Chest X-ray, PA view. Patient: 66 years old, sex F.
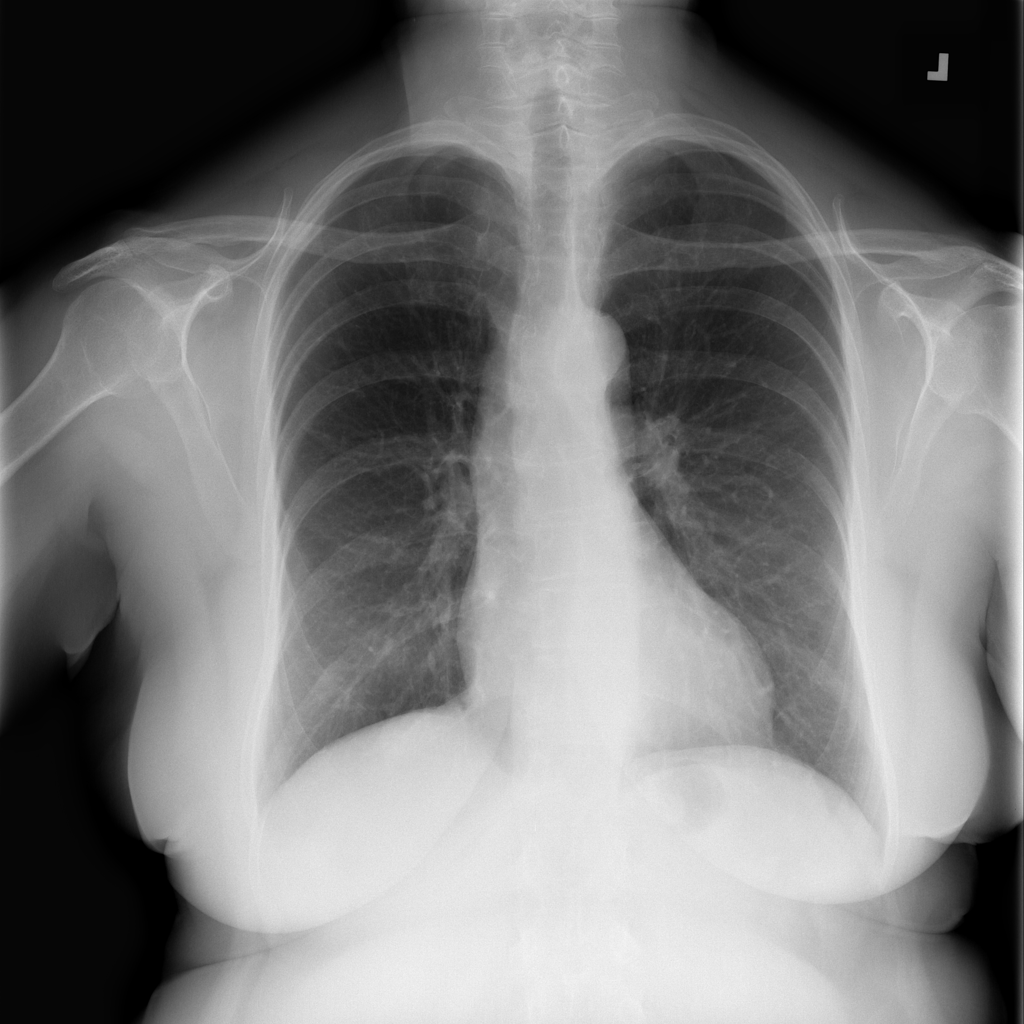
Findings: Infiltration